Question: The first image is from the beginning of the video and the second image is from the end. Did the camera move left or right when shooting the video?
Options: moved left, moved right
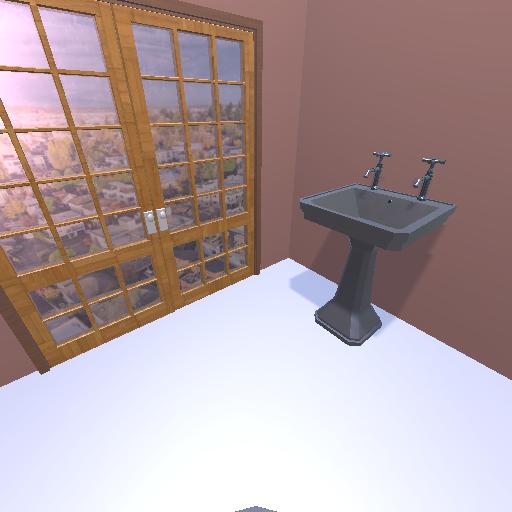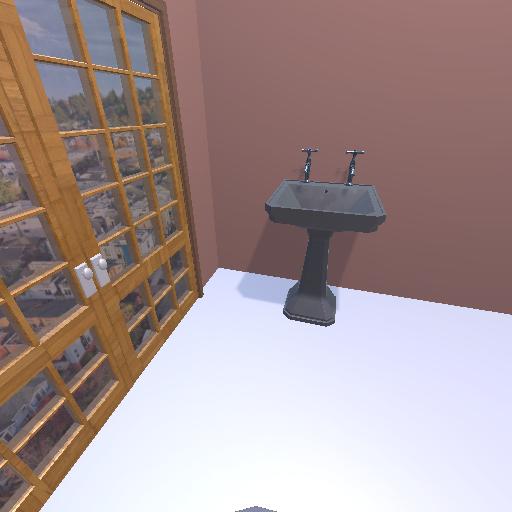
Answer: moved left